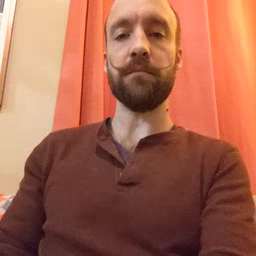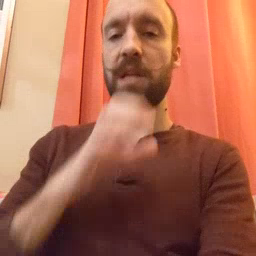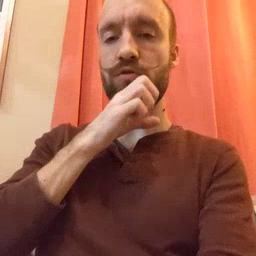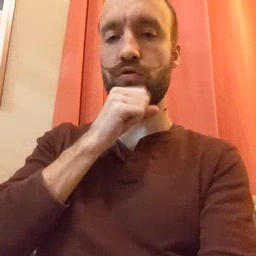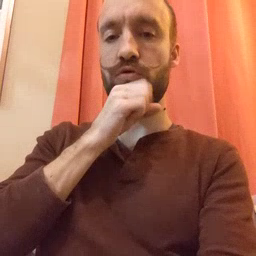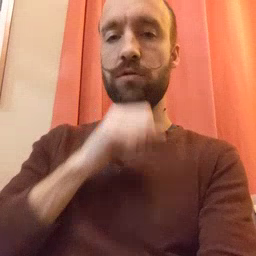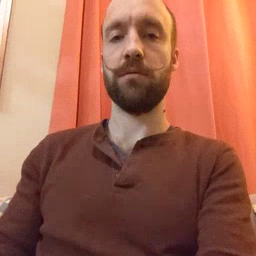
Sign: orange